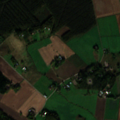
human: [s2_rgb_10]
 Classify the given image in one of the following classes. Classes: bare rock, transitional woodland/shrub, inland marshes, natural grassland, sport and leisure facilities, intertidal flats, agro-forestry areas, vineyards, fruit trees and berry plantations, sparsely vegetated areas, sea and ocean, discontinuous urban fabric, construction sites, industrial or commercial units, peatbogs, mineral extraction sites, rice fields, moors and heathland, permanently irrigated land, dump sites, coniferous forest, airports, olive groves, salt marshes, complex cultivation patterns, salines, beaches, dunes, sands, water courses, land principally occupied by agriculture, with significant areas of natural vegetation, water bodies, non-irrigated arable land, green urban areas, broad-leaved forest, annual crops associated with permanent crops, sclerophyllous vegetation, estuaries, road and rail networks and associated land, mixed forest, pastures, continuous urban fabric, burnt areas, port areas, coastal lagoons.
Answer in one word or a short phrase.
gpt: non-irrigated arable land, land principally occupied by agriculture, with significant areas of natural vegetation, broad-leaved forest, coniferous forest, mixed forest